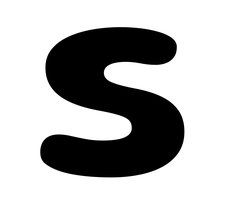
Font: Gluten_SemiBold